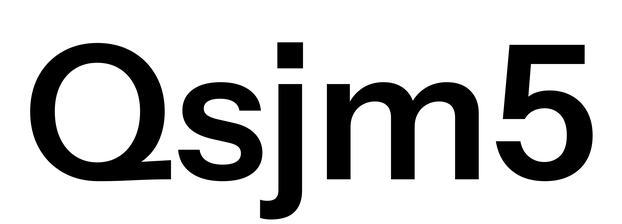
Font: InstrumentSans_SemiBold